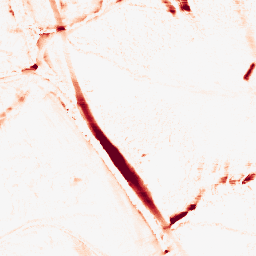
Category: morphological
Decomposition family: morphological_ellipse
Decomposition parameters: operation: opening
width: 10
height: 20
Upsampling method: quintic
Upsampling parameters: scale: 8
Upsampling scale: 8